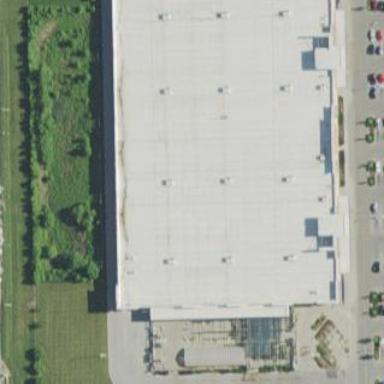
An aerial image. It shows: Retail building housing supermarket.